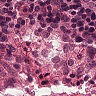
Metastatic tissue present: no